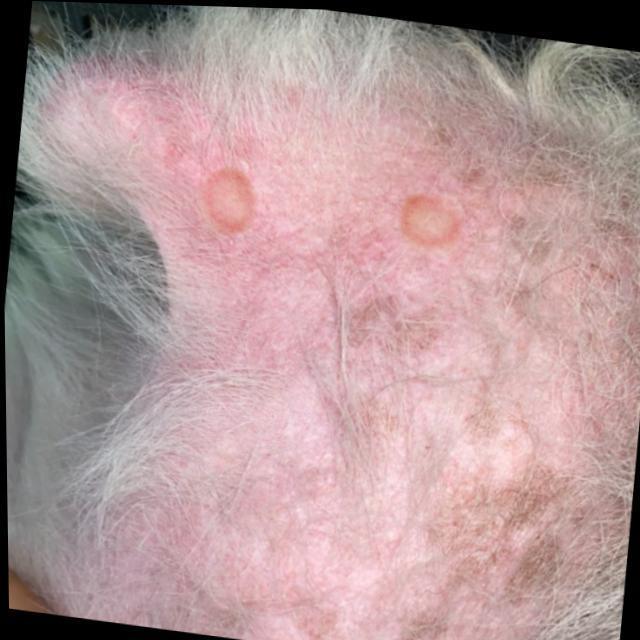
Canine ringworm (Dermatophytosis) — fungal infection caused by Microsporum or Trichophyton. Presents with circular alopecia, scaling, crusting, and broken hairs.